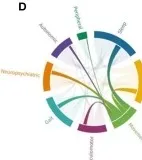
Connections between different symptom groups in anti-IgLON5 disease. Each symptom group is represented by a fragment of the outer circular layout. Arcs represent connection and flow between groups. Fragments and arch sizes are equal to percentage of overall symptoms/flow between symptom groups. (D) Patients with movement disorders (mainly chorea and parkinsonism) have associative sleep disorder and bulbar symptoms, but also gait impairment.
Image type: chart (chart)